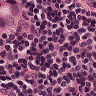
Metastatic tissue present: yes